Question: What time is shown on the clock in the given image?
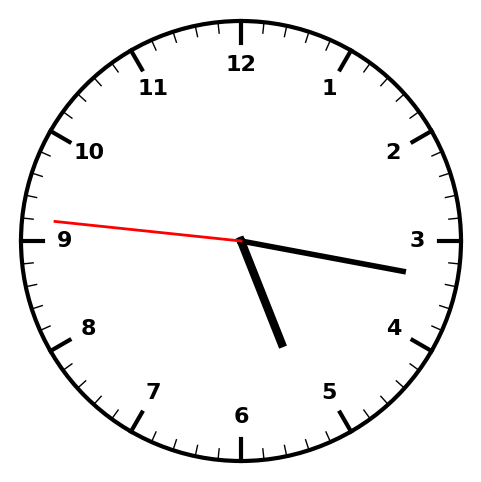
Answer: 05:16:46